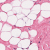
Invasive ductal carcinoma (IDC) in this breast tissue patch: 0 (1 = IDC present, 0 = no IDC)